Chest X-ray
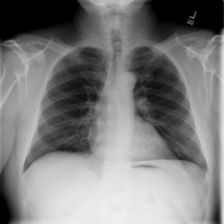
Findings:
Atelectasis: negative
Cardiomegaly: negative
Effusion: negative
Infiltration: negative
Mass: negative
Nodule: negative
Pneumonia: negative
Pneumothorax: negative
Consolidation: negative
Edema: negative
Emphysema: negative
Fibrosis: negative
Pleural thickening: negative
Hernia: negative